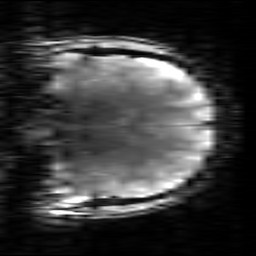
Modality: T2starw
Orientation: coronal
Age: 22
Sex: male
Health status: healthy
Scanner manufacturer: siemens
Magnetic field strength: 3 T
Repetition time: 0.7 s
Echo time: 0.02 s